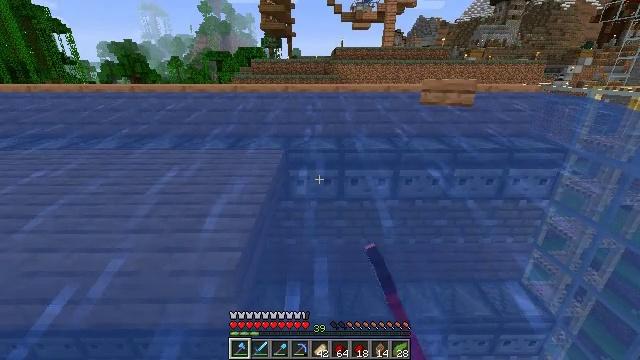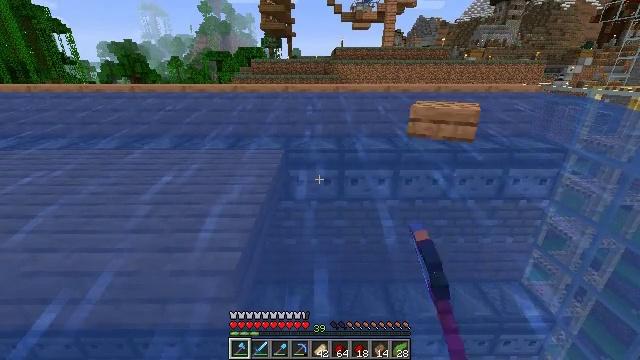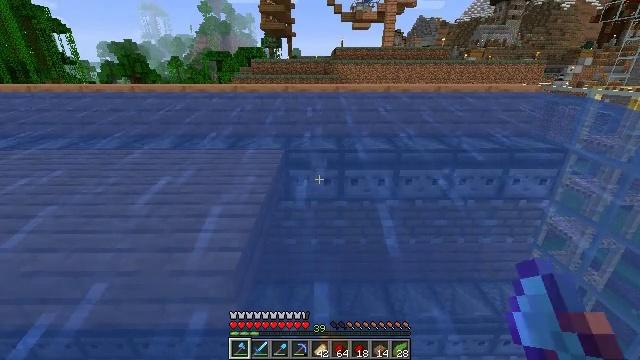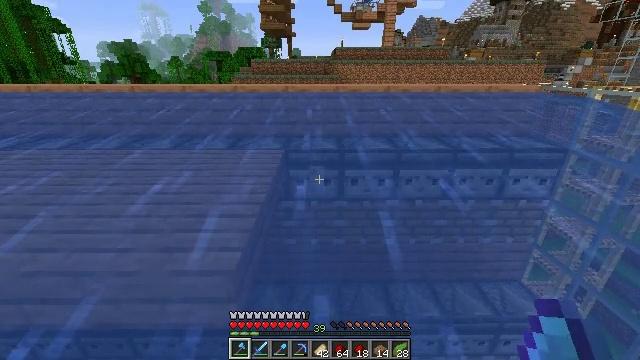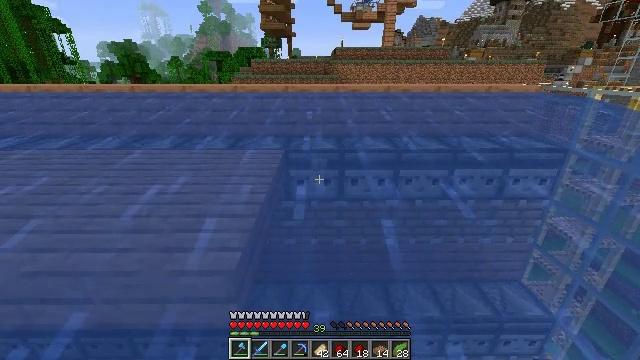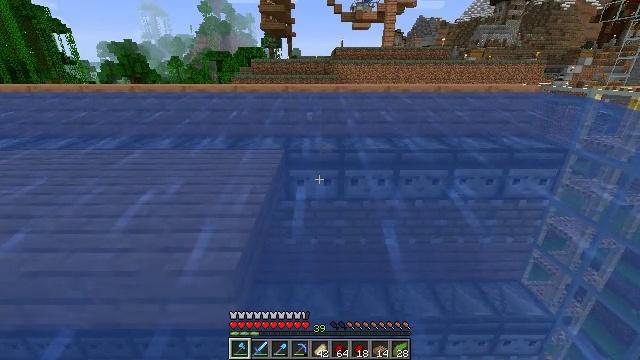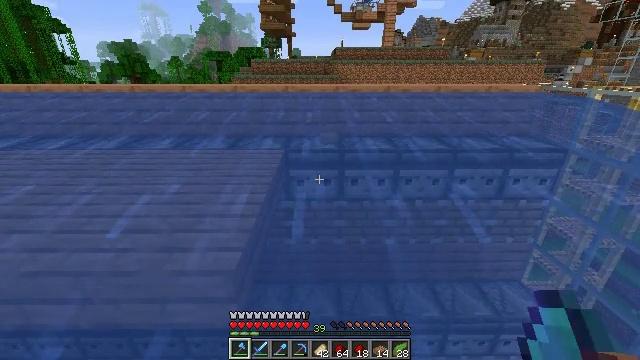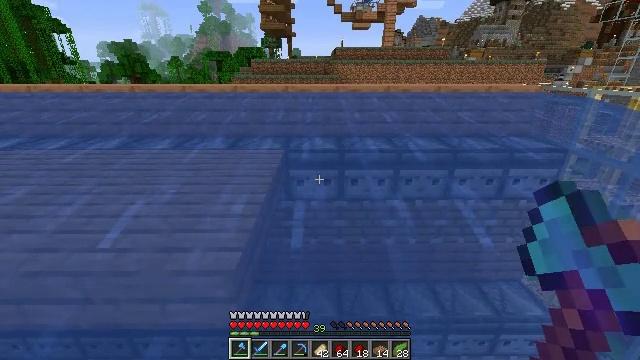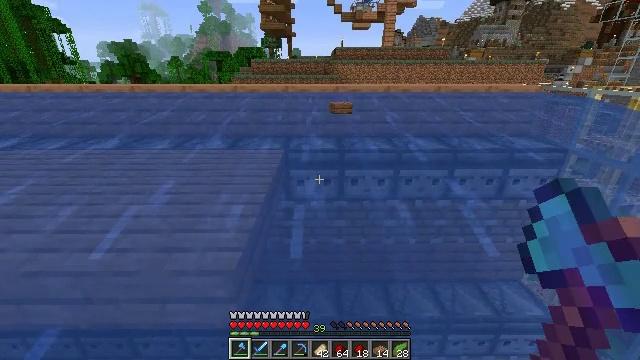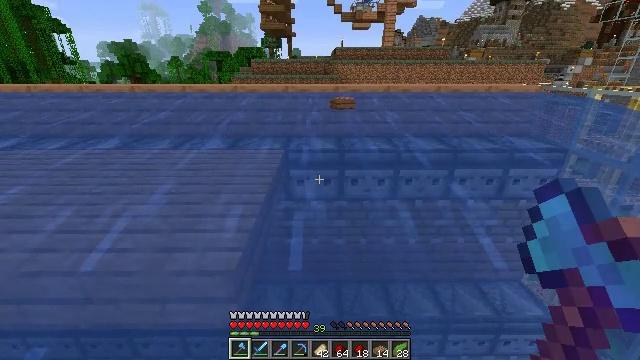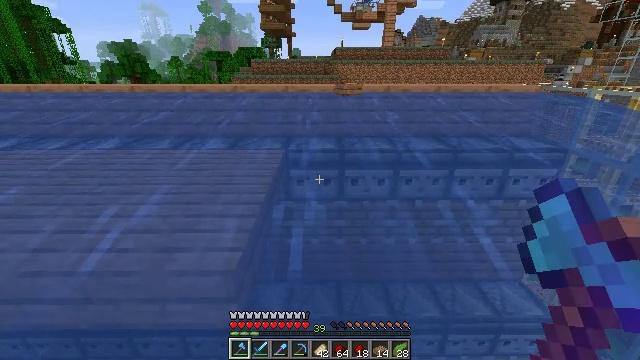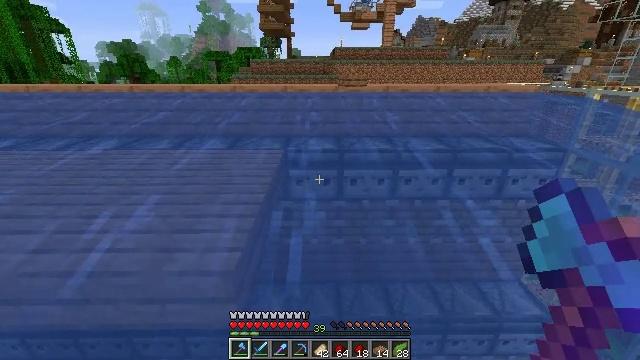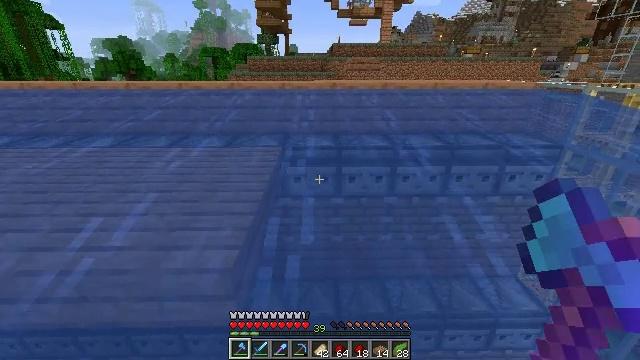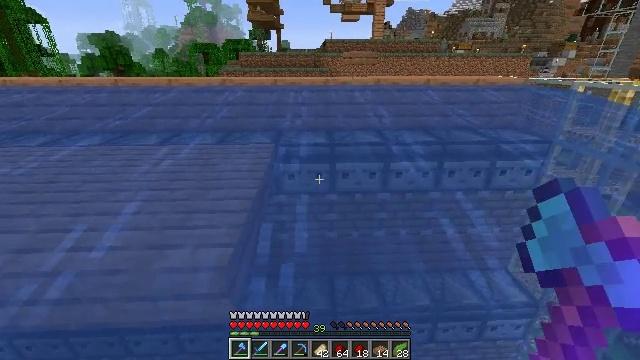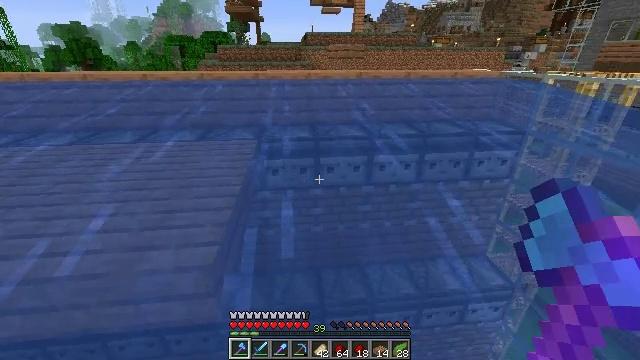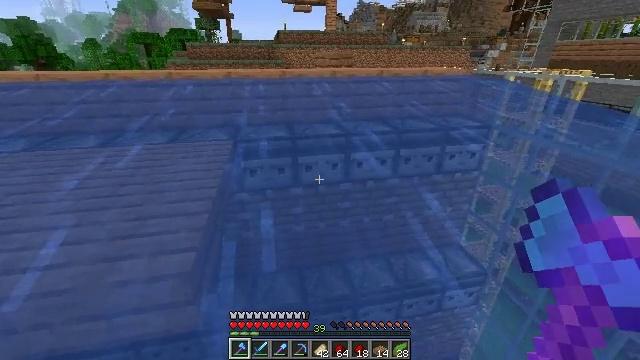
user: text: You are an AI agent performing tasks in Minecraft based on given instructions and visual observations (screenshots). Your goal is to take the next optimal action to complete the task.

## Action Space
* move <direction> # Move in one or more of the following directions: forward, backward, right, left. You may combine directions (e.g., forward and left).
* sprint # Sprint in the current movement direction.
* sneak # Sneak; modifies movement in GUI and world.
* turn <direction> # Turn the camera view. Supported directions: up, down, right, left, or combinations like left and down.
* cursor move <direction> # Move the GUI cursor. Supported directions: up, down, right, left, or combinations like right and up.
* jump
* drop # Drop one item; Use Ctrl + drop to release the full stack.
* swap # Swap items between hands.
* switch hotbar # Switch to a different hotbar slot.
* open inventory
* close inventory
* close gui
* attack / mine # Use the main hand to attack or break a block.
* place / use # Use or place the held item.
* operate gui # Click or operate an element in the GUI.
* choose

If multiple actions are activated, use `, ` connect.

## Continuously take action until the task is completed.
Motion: motion action
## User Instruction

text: Gather the jungle slab for reuse.
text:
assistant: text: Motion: sneak
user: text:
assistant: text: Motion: sneak
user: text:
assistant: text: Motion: sneak
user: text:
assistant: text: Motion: sneak
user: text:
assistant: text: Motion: sneak
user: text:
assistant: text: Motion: sneak
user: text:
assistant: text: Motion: sneak
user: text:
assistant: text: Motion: sneak
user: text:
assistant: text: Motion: sneak
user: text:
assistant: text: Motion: sneak
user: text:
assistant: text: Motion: sneak
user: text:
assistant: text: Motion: sneak
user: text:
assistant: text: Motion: sneak, turn right
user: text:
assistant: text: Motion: sneak, turn right and down
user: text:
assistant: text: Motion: sneak, turn right
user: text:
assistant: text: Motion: sneak, turn right
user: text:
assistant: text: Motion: sneak, turn right
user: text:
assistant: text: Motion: sneak, turn right
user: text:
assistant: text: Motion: sneak, turn right
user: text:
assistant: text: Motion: sneak, turn right
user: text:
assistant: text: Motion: sneak, turn right
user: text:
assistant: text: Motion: sneak, turn right
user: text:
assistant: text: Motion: sneak, turn right
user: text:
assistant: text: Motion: sneak, turn right and down
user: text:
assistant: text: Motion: sneak, turn right and down
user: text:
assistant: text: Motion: sneak, turn right and down
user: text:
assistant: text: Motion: sneak, turn right and down
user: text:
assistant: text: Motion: sneak, turn right and down
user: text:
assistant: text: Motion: sneak, turn right
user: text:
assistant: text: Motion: sneak, turn right